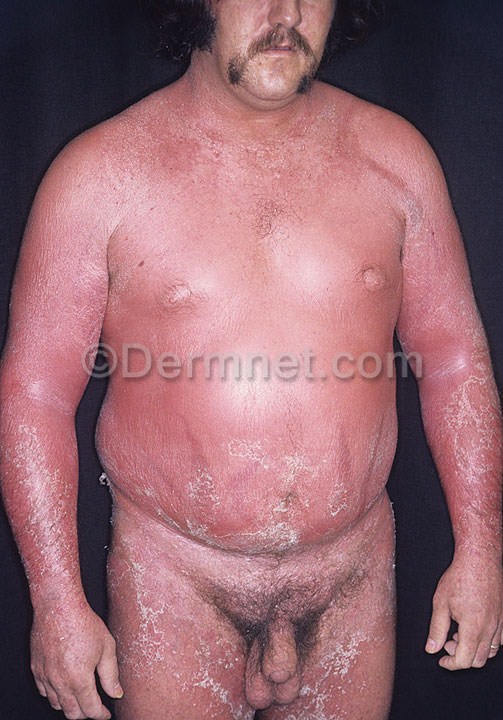
Disease: Psoriasis pictures Lichen Planus and related diseases